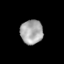
Tissue: prostate
Cell type: T cells
Senescence score: 0.3481
Nuclear area (px): 535
Mean DAPI intensity: 167.849